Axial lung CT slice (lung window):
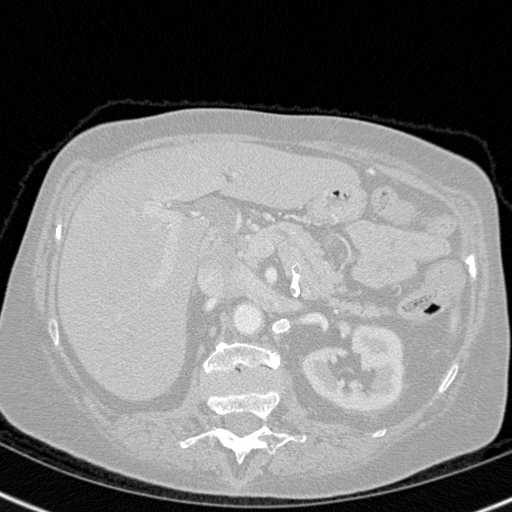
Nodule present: no